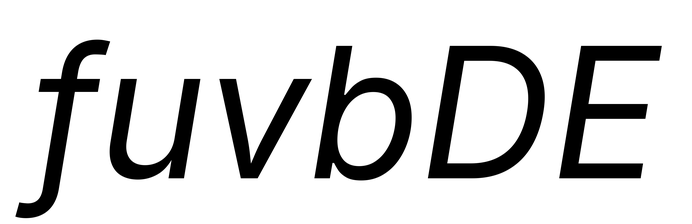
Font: Inter-Italic_Italic